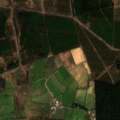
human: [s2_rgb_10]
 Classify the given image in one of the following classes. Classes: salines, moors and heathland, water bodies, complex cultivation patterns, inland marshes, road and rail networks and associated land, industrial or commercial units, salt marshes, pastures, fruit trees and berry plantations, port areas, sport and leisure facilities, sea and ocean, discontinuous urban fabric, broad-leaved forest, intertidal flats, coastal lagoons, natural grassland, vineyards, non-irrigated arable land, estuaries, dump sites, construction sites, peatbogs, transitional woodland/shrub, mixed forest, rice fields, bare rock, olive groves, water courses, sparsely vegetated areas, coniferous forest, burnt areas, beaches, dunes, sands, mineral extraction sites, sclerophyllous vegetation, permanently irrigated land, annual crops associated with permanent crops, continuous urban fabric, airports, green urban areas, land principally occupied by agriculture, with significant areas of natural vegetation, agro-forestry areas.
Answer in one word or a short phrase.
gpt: pastures, coniferous forest, transitional woodland/shrub